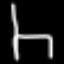
Label: chair